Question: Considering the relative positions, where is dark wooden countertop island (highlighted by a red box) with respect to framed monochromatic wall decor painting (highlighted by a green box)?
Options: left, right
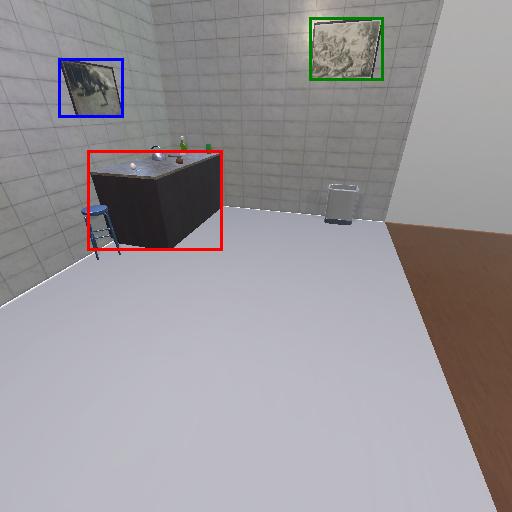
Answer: left